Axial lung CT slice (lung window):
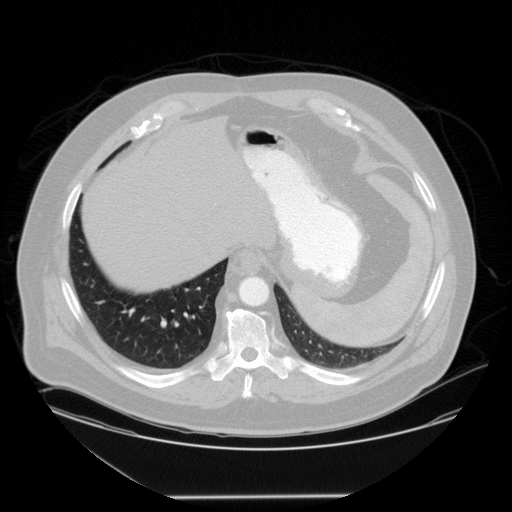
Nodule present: no